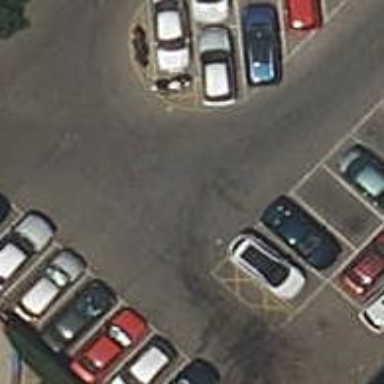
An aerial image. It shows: Asphalt parking aisle along service road.